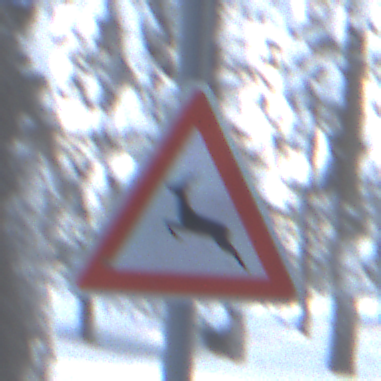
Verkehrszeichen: WildwechselRechts
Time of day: MorningAfternoon
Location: Outdoor (Nature)
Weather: Clear
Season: Winter
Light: Natural